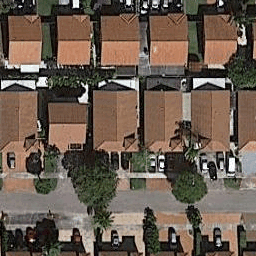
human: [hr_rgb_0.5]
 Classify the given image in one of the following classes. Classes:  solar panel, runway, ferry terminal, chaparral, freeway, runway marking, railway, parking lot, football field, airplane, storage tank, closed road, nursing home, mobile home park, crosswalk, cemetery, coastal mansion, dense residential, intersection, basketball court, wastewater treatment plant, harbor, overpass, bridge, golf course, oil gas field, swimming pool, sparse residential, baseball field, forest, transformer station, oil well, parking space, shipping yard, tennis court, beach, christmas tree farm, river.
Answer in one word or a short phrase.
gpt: dense residential